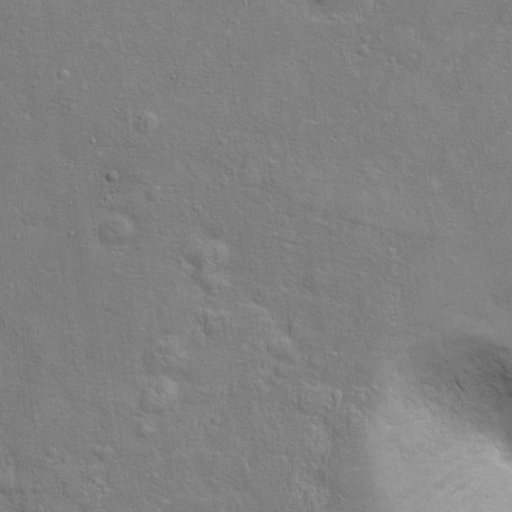
Objects detected: cone